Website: macys
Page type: gifting
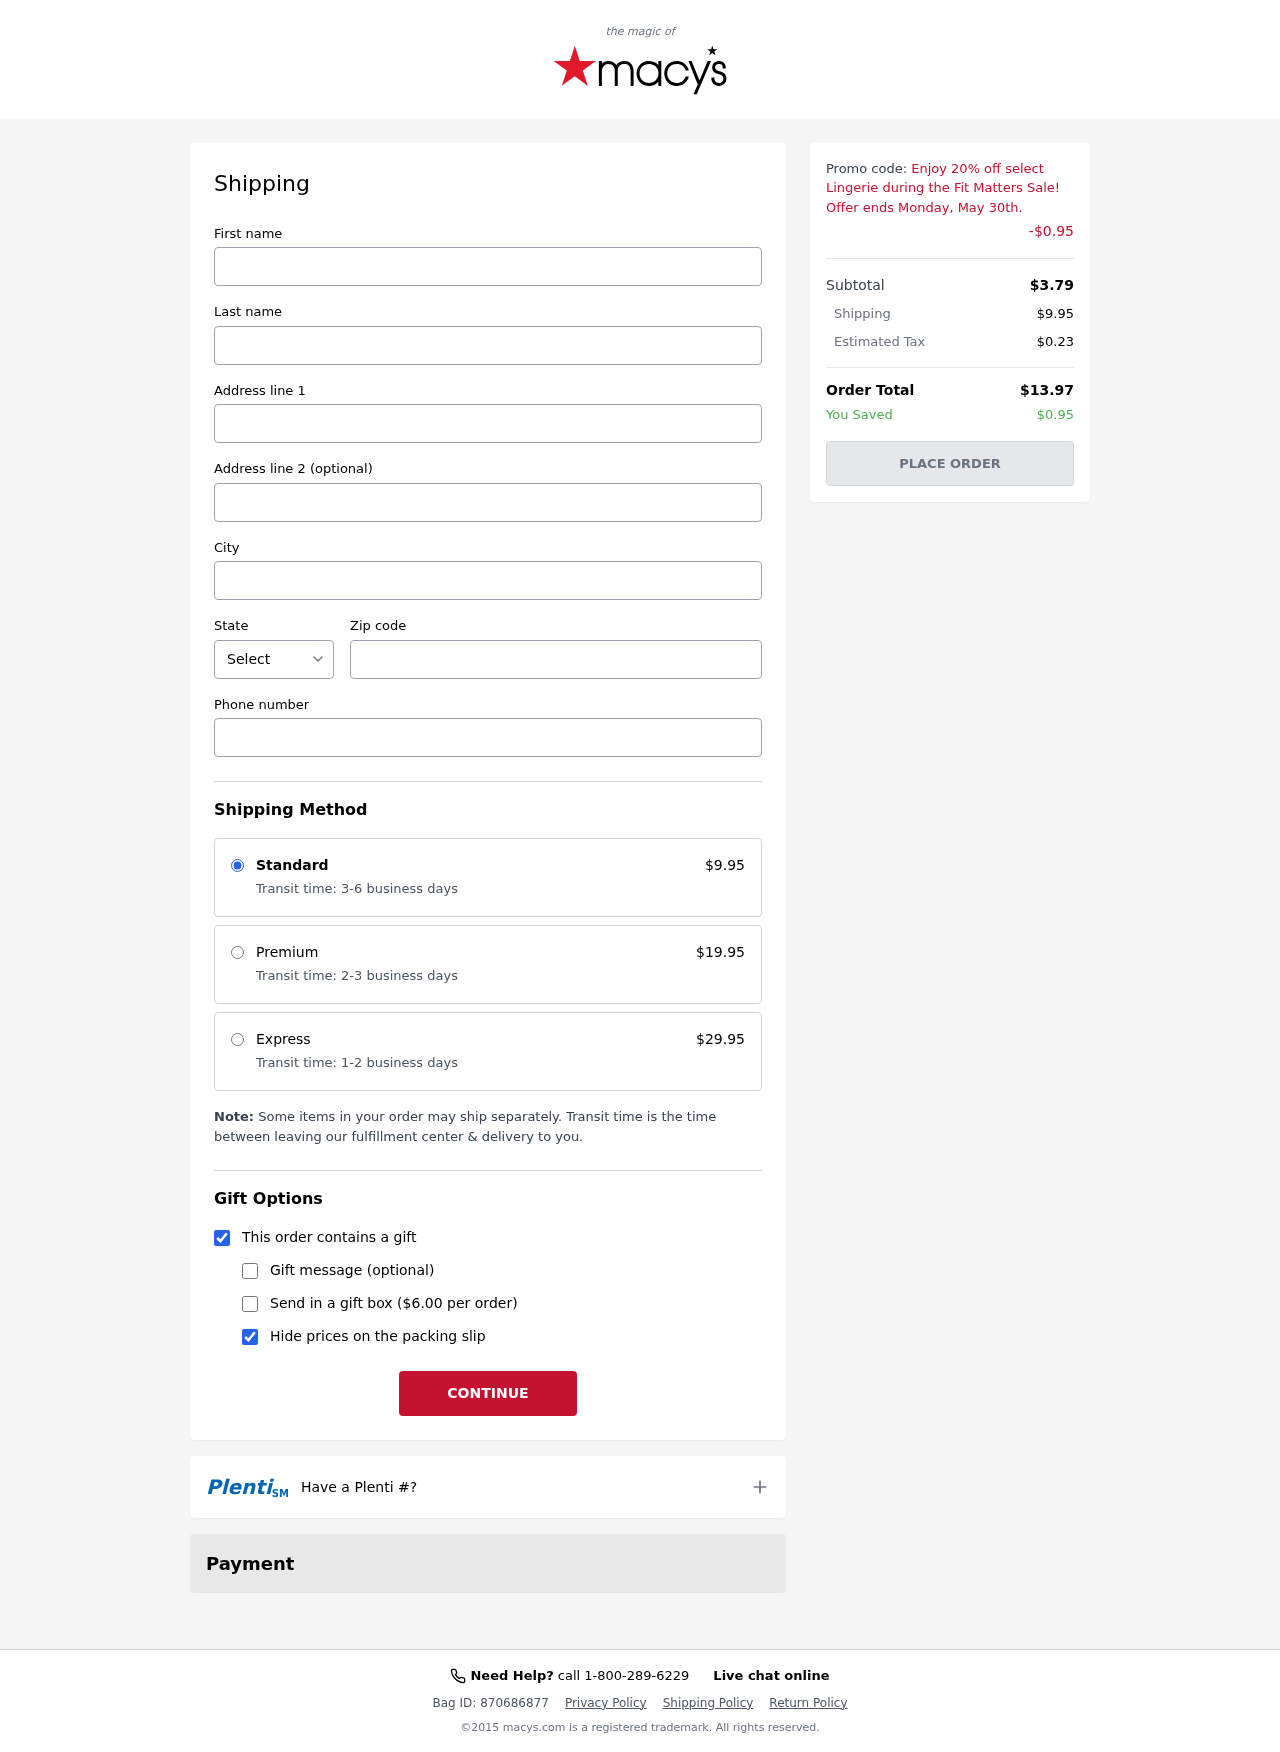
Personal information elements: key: PII_CITY
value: New Jeffreyville
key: PII_FIRSTNAME
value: Amanda
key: PII_LASTNAME
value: Garrett
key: PII_PHONE
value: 6893193489
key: PII_POSTCODE
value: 64816
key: PII_STATE_ABBR
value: CA
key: PII_STREET
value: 38054 David Vista Suite 265
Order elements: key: ORDER_SHIPPING_COST
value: $9.95
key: ORDER_DISCOUNT
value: -$0.95
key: ORDER_SUBTOTAL
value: $3.79
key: ORDER_TAX
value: $0.23
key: ORDER_TOTAL
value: $13.97
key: ORDER_SAVINGS
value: $0.95